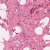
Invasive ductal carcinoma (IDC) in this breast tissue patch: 0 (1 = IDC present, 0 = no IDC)